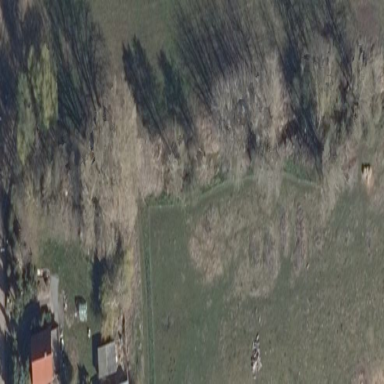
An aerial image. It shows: Patch of scrub vegetation.